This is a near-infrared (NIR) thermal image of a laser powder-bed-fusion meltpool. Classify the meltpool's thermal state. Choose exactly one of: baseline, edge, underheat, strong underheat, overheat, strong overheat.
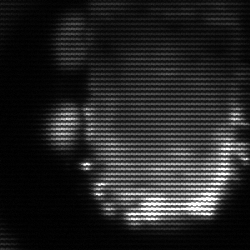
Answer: baseline